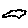
Label: cloud